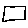
Label: square